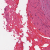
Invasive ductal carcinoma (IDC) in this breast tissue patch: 0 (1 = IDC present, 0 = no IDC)